Question:
As above image, the background image is using CDC to paint, image is resource image item, otherwise will never repaint.
Now, I will repaint the value on background image, using cclientdc to paint,
but the value will recover, when I using setbackmode(TRANSPARENT).
so I using CRect FillSolidRect to paint the white background,
how do I repaint the value without using the white background.
## value
'''
CClientDC dc(this);
dc.SelectObject(&fontTextMode);
dc.TextOutW(rectClient.right - 100,
rectClient.bottom - 100,
_T("Picture"),
8);
for(int i=0; i< GetRealTestPoint(); i ++)
{
dc.SetTextColor(RealArray.GetAt(i).GetCurveColor());
dc.FillSolidRect(sRealPictureMode.aryRectData[i], RGB(255,255,255));
dc.SetBkMode(TRANSPARENT);
strOutput.Format(_T("%s"),
RealArray[i].GetCurveName());
dc.DrawText(strOutput, sRealPictureMode.aryRectName[i], DT_LEFT);
if(abs(fTestAvgTemp - RealArray[i].GetCurrentData()) <= 5 && i < GetRealTestPoint())
{
strOutput.Format(_T("%.2f (%.2f)"),
RealArray[i].GetCurrentData(), fTestAvgTemp - RealArray[i].GetCurrentData());
} else {
strOutput.Format(_T("%.2f"),
RealArray[i].GetCurrentData());
}
if (i < 15)
{
if ((fTestAvgTemp + fTestTolerateTemp) > RealArray[i].GetCurrentData() &&
(fTestAvgTemp - fTestTolerateTemp) < RealArray[i].GetCurrentData())
{
dc.SetTextColor(RGB(0, 255, 0));
}
else
{
dc.SetTextColor(RGB(255, 0, 0));
}
}
else
{
dc.SetTextColor(RGB(0, 0, 0));
}
dc.TextOutW(sRealPictureMode.aryRectData[i].left,
sRealPictureMode.aryRectData[i].top,
strOutput,
strOutput.GetLength());
//sRealPictureMode.aryStcData[i]->SetWindowTextW(strOutput);
}
ReleaseDC(&dc);
'''
## paint background (the code will paint once)
'''
CBitmap bmp;
int bmWidth = 0;
int bmHeight = 0;
BITMAP bm;
// Ji Suan Tu Pian Chang Kuan
if(nSelPic == RECORD_NINE_TEST_POINT)
{
bmp.LoadBitmapW(IDB_BITMAP_RECORD_NINE_TEST);
}
if(nSelPic == RECORD_FIFTEEN_TEST_POINT)
{
bmp.LoadBitmapW(IDB_BITMAP_RECORD_FIFTEEN_TEST);
}
bmp.GetBitmap( &bm );
bmWidth = bm.bmWidth;
bmHeight = bm.bmHeight;
CClientDC dc(this);
dc.FillSolidRect(sRealtimeRect.rectCurve, RGB(255, 255, 255));
dc.Rectangle(sRealtimeRect.rectCurve.left,
sRealtimeRect.rectCurve.top,
bmWidth,
bmHeight);
/*CBrush brush(&bmp);
dc.FillRect(CRect(sRealtimeRect.rectCurve.left,
sRealtimeRect.rectCurve.top,
sRealtimeRect.rectCurve.Width(),
sRealtimeRect.rectCurve.Height()),
&brush);*/
CDC dcMem;
if(dcMem.m_hDC == NULL) dcMem.CreateCompatibleDC(&dc);
// select the source bitmao into the memory DC
CBitmap* pOldBitmap = (CBitmap*)dcMem.SelectObject(&bmp);
// get the bitmap data
BITMAP bbmp = {0};
bmp.GetBitmap(&bbmp);
// transfer the bitmap into paint DC using a transparent color
dc.TransparentBlt(sRealtimeRect.rectCurve.left, sRealtimeRect.rectCurve.top, bmWidth, bmHeight, // destination coordinates and sizes
&dcMem, // source DC
0, 0, bmWidth, bmHeight, // source coordinates and sizes
RGB(0, 0, 0)); // transparent color
// restore DC / free GDI objects
dcMem.SelectObject(pOldBitmap);
pOldBitmap = NULL;
'''
I change the code as follow
'''
//dc.FillSolidRect(sRealPictureMode.aryRectData[i], RGB(255,255,255));
UpdateWindow();
dc.SetBkMode(TRANSPARENT);
//dc.SetBkColor(GetSysColor(COLOR_WINDOWTEXT));
'''
<URL>
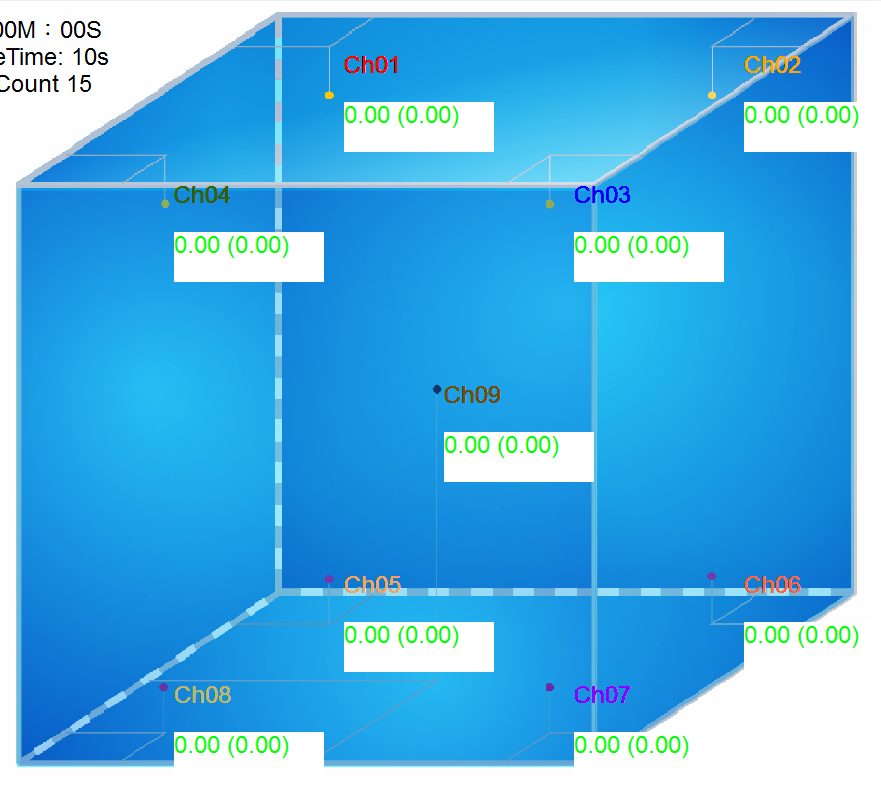
Answer: The problem is: you have a composed scene with background image and a transparently rendered text on top; you want to change the text. So - you need to erase the previously rendered text first.
There are two ways to do that:
1. Before you call TextOut(), invalidate the bounding rectangle for that label and enforce the immediate painting of the background by calling UpdateWindow().
2. The same can be achieved by creating transparent windows for each labels and simply updating their text.